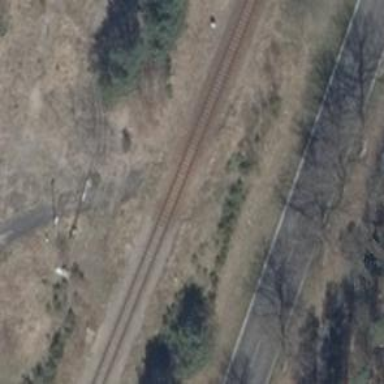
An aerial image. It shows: Railway track.